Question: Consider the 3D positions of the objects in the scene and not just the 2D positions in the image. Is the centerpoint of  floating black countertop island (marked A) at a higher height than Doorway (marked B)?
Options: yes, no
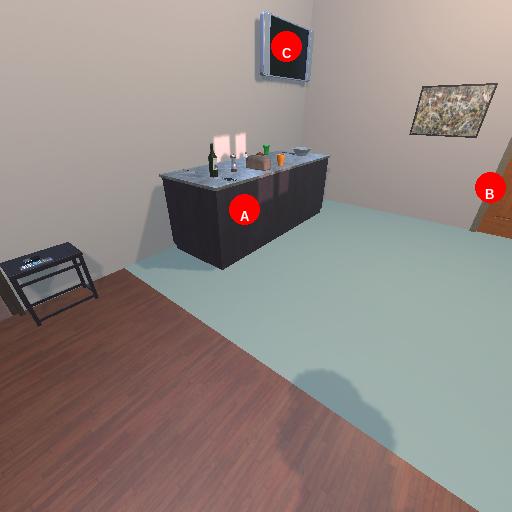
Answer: yes